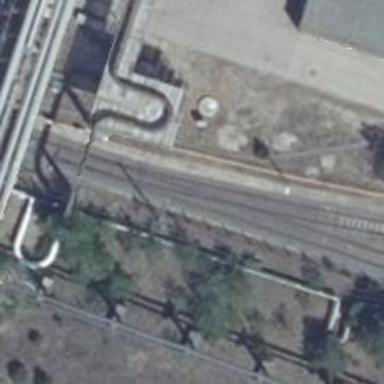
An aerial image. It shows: Railway yard in service.